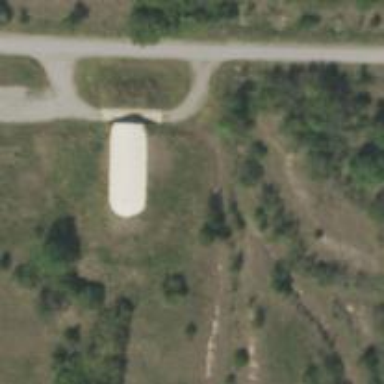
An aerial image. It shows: Military bunker.